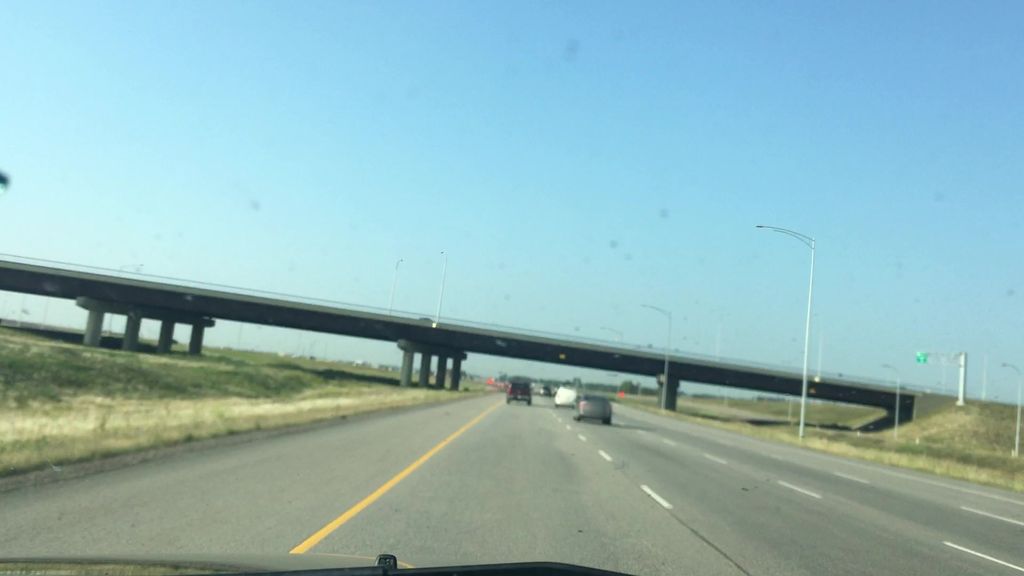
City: edmonton